Question: I am trying to make a chart where I need to combine both fill and colour on the same legend. The closest I have come to achieve this is the example below, but it introduces a square surrounding the line (see legend below for pce). I have looked at <URL>
but their solutions does not seem to work for fill and colour. In this case I get this square surrounding the line (see legend below). I also don't want to have them all as squares as suggested in the answer to <URL>.
'''
library(tidyverse)
econ_names <-c(
"pce",
"pop",
"psavert",
"uempmed",
"unemploy"
)
some_fills <- c(NA, "#FFB400", "#FF4B00", "#65B800", "#00B1EA")
some_cols <- c("#003299", rep(NA,4))
names(some_fills)<- econ_names
names(some_cols)<- econ_names
ggplot(data = economics_long,aes(date,value01,col = variable,fill = variable))+
geom_col(data = subset(economics_long,variable!="pce"))+
geom_line(data = subset(economics_long,variable=="pce"), size = 1.05)+
scale_colour_manual(values = some_cols)+
scale_fill_manual(values = some_fills)+
theme_minimal()
'''

<URL>
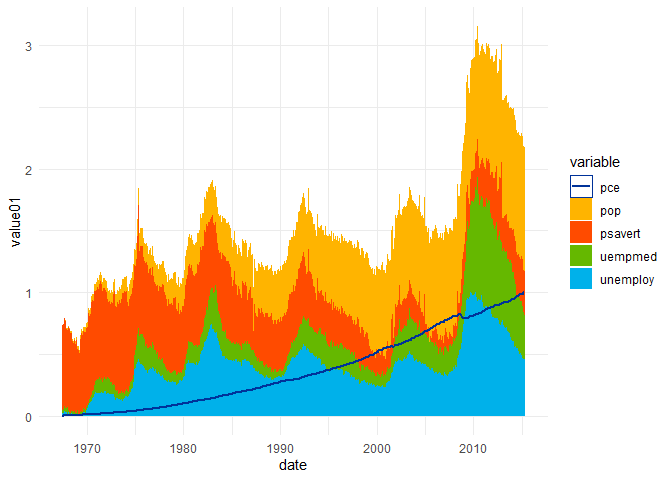
Answer: This can be fixed by setting the linetype for the columns as follows:
'''
ggplot(data = economics_long,aes(date,value01,col = variable,fill = variable))+
geom_col(data = subset(economics_long,variable!="pce"), linetype = 0)+
geom_line(data = subset(economics_long,variable=="pce"), size = 1.05)+
scale_colour_manual(values = some_cols)+
scale_fill_manual(values = some_fills)+
theme_minimal()
'''
which produces
<URL>